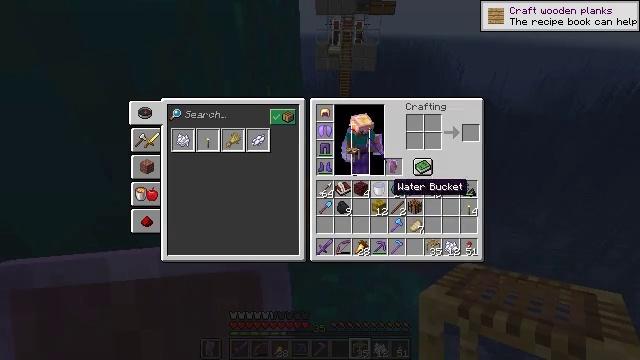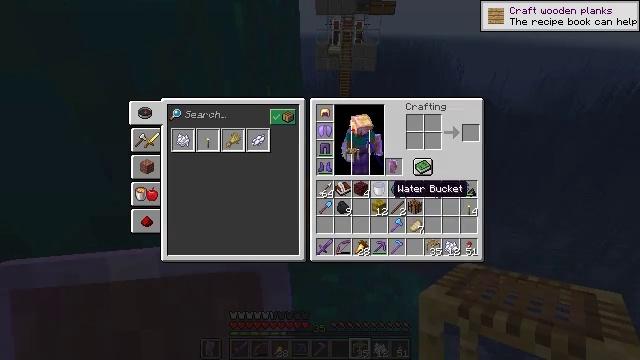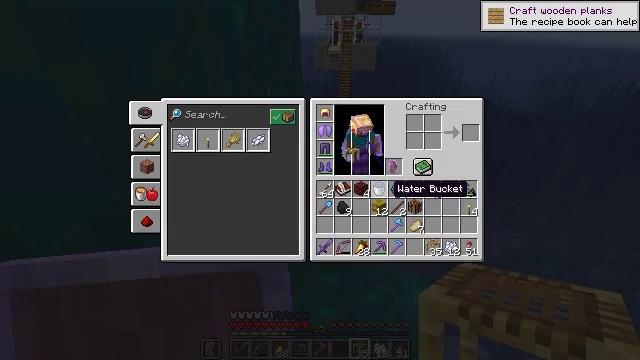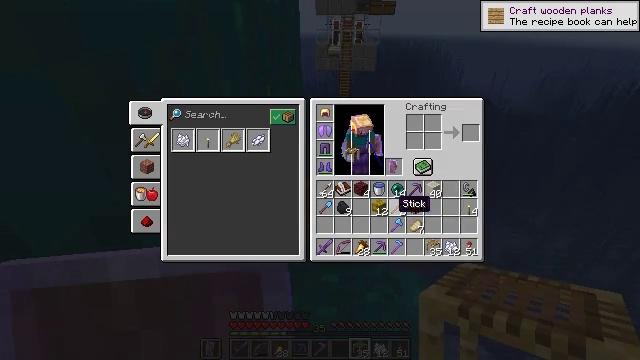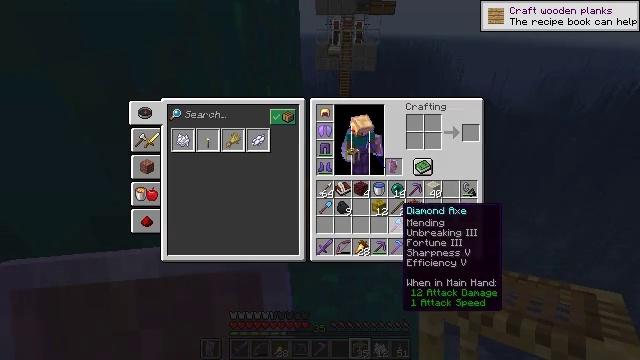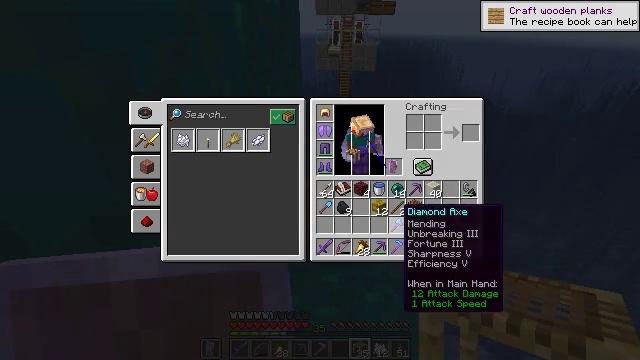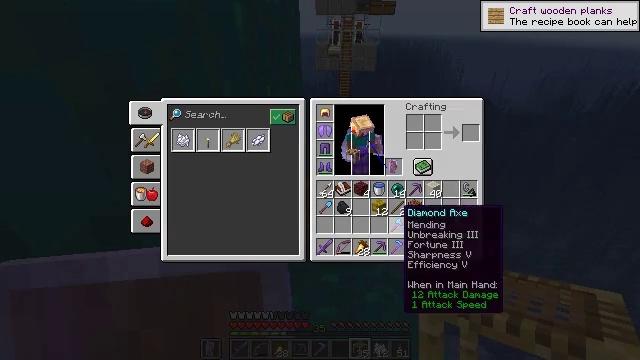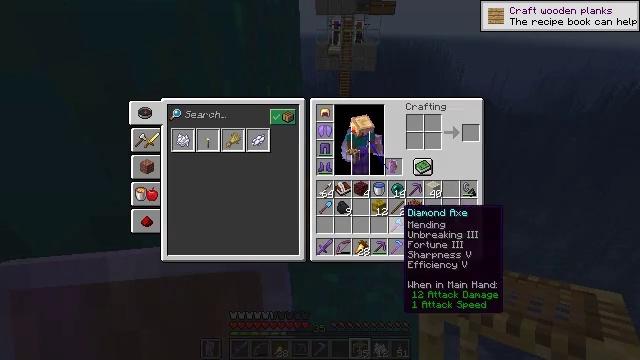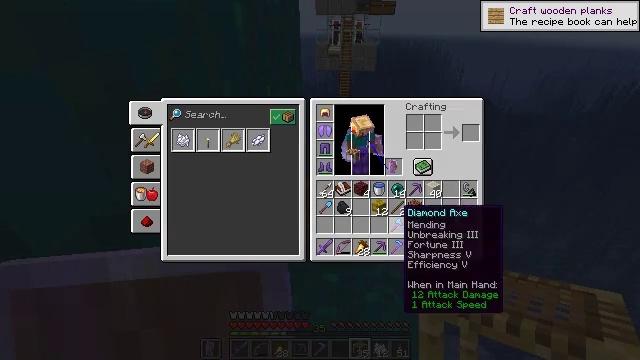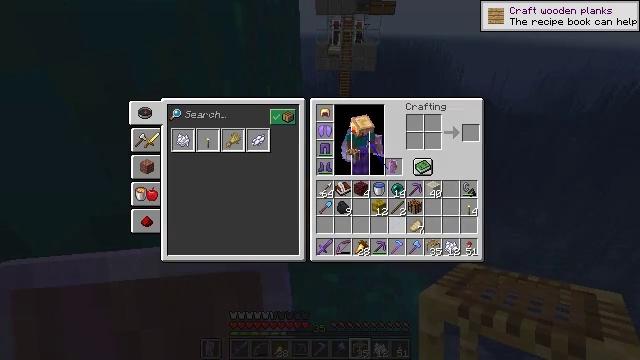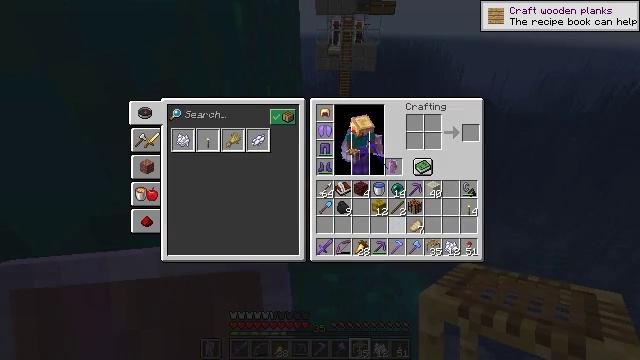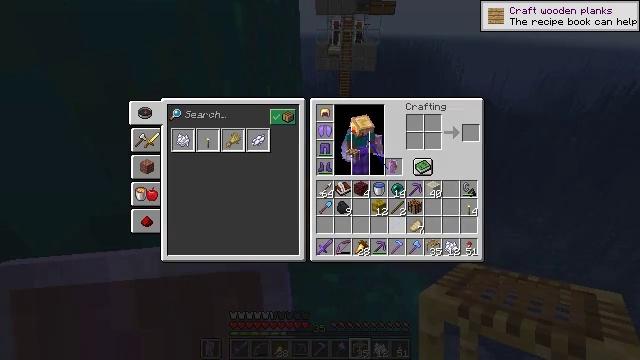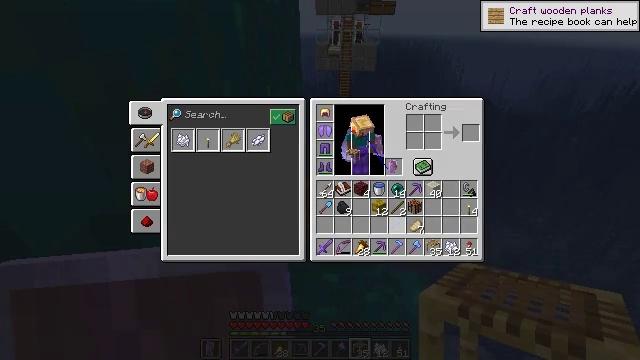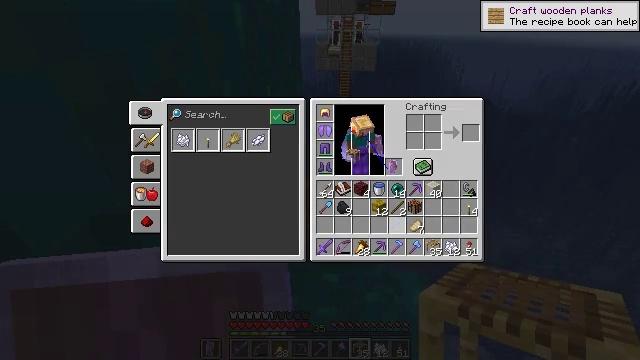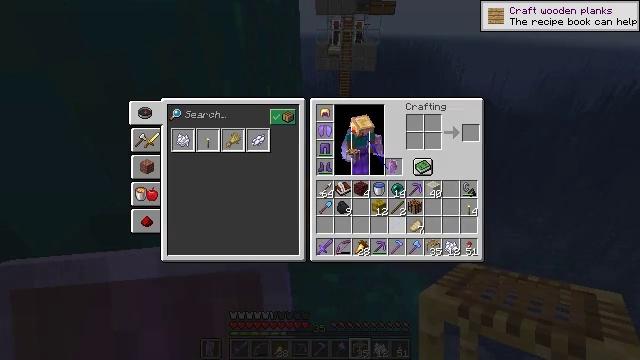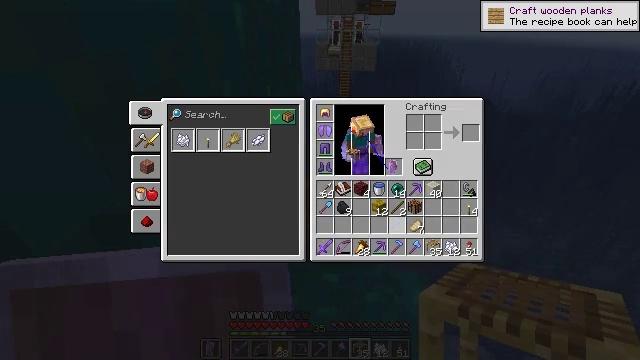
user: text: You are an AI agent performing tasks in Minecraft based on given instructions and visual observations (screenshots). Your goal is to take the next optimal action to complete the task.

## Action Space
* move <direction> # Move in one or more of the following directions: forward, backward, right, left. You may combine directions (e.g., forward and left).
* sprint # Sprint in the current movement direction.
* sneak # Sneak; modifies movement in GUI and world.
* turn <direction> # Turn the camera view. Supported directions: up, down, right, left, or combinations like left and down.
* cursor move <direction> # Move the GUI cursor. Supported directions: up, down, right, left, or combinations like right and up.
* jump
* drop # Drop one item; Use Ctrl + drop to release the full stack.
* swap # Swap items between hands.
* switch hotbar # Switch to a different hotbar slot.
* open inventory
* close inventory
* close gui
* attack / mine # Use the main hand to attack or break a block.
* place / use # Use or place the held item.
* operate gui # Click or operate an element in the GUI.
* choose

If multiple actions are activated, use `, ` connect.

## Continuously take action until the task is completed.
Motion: motion action
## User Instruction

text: Break the glowing shroomlight.
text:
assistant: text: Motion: sneak
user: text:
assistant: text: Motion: sneak
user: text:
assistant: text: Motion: sneak, cursor move down
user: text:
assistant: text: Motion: sneak
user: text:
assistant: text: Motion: sneak
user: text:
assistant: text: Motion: sneak
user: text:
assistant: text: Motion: sneak
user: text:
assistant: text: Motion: sneak
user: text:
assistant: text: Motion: sneak, operate gui
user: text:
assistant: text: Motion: sneak, operate gui
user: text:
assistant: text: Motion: sneak
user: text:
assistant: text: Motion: sneak
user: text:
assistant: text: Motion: no_op
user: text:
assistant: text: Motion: no_op
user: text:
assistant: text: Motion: no_op
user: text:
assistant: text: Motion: no_op
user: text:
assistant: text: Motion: no_op
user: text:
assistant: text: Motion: no_op
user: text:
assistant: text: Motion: close gui
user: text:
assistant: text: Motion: no_op
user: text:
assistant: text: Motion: no_op
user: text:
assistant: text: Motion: no_op
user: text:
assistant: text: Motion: no_op
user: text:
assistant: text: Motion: move forward
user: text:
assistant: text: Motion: move forward
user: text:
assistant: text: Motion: move forward
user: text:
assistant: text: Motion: move forward
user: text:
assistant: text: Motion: no_op
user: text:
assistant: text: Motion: turn right
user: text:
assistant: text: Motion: turn right and down